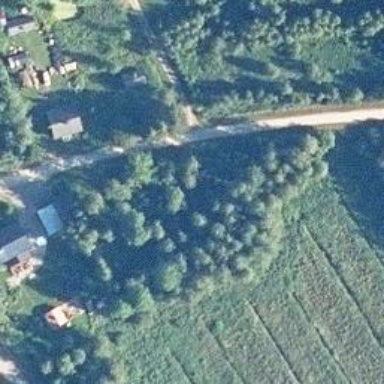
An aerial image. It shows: Tertiary road.